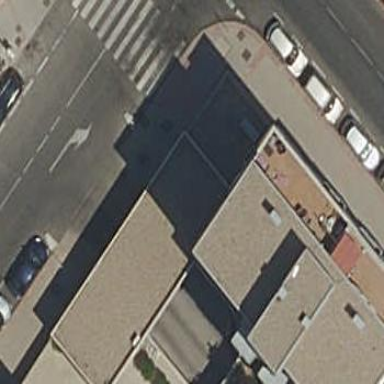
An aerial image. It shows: View of roof of building.